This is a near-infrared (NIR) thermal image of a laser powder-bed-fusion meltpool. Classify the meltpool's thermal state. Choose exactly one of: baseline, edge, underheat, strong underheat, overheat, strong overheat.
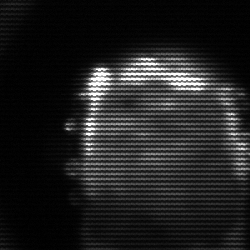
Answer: baseline